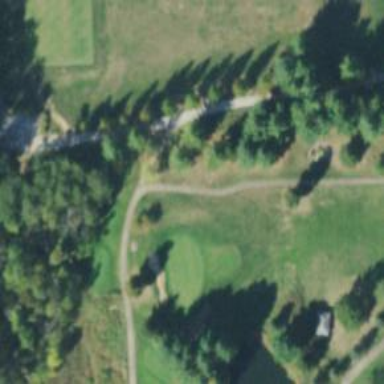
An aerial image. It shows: Path for golf carts.